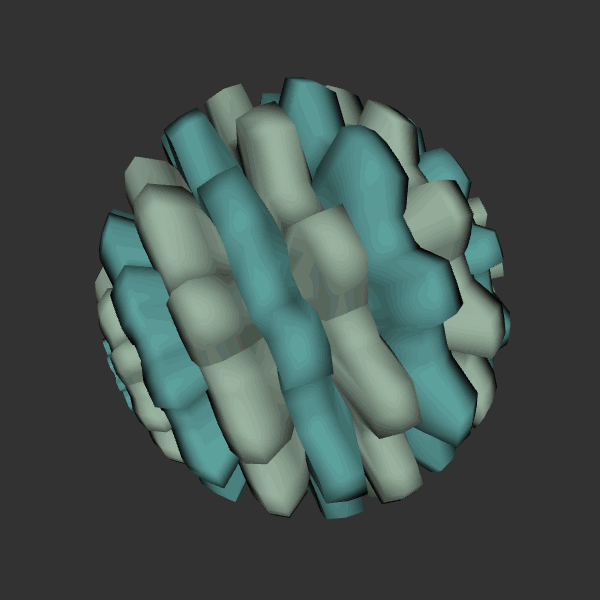
Background: dark